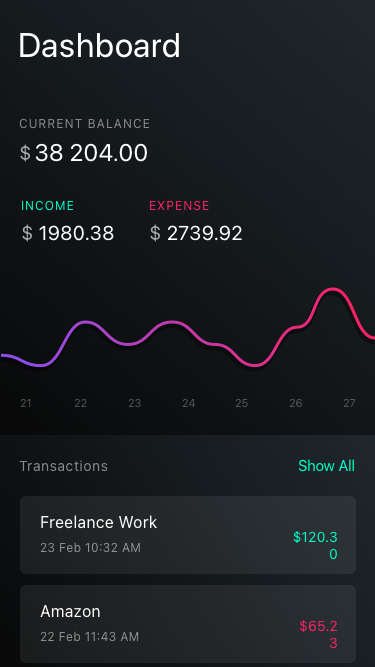
Text in this UI design:
$120.30
Freelance Work
23 Feb 10:32 AM
$65.23
Amazon
22 Feb 11:43 AM
Transactions
21
22
23
24
25
26
27
 38 204.00
$
CURRENT BALANCE
$ 1980.38
INCOME
$ 2739.92
EXPENSE
Dashboard